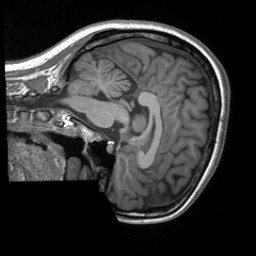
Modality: T1w
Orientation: sagittal